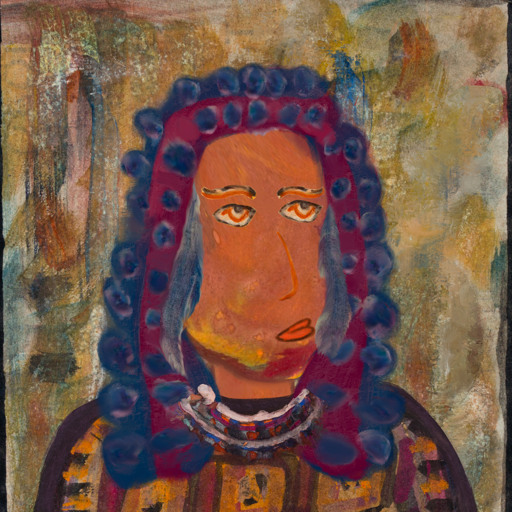
Background: Pipe, Head And Neck Side: Mother_And_Son_Son, Face Side: Experience, Bust: Doll, Hair Side: Hill_Girl, Head Accessory: Blank, Second Necklace: Blank, Necklace: Hypocrite_1, Baby: Blank